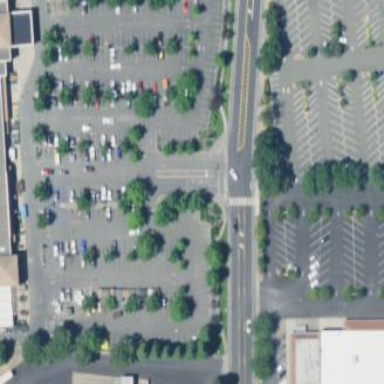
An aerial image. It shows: Parking area.